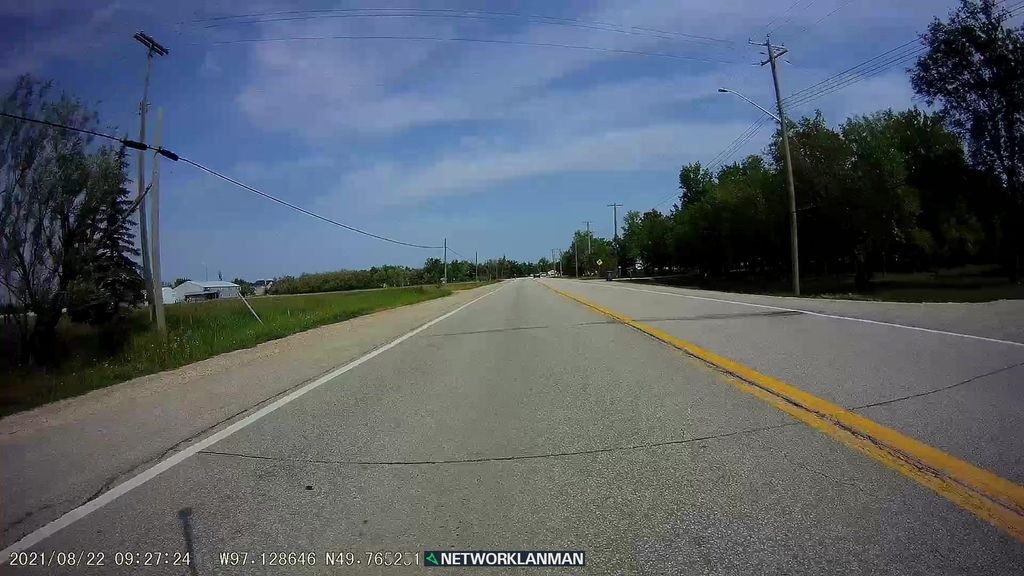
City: winnipeg